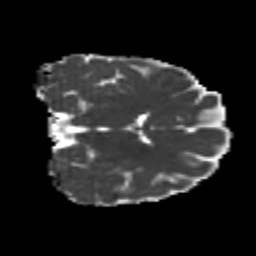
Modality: MD
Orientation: coronal
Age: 23
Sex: female
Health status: healthy
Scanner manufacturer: philips
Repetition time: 7.384 s
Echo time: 0.08599 s